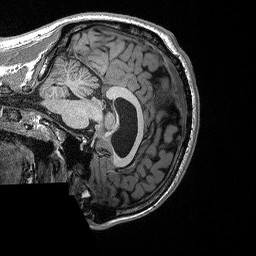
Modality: T1w
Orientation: sagittal
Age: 39
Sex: male
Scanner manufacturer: siemens
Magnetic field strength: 3 T
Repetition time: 2.3 s
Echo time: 0.00298 s